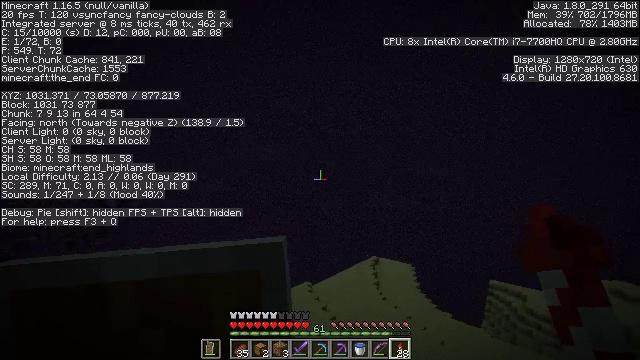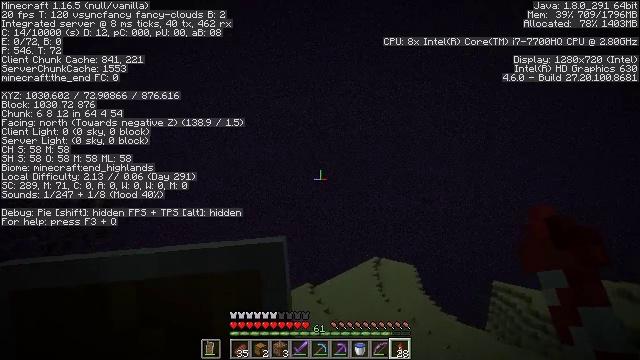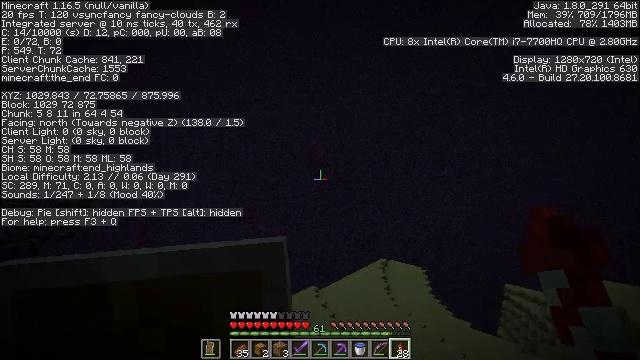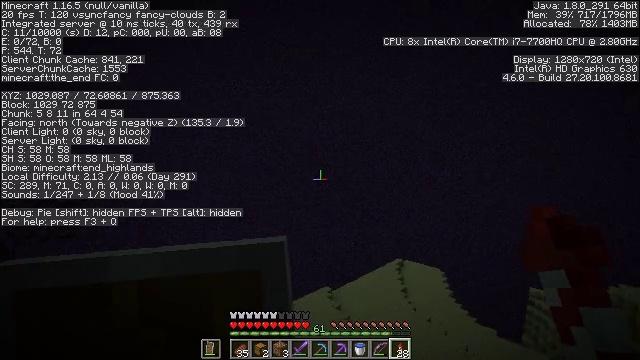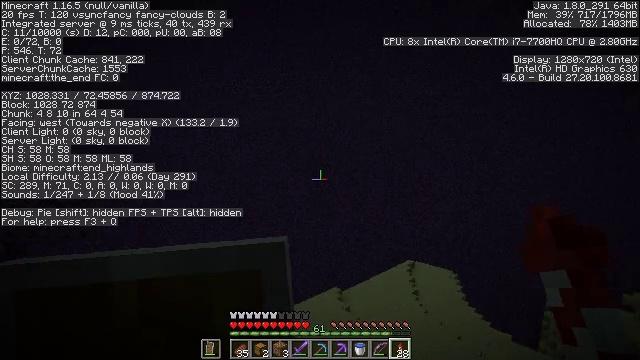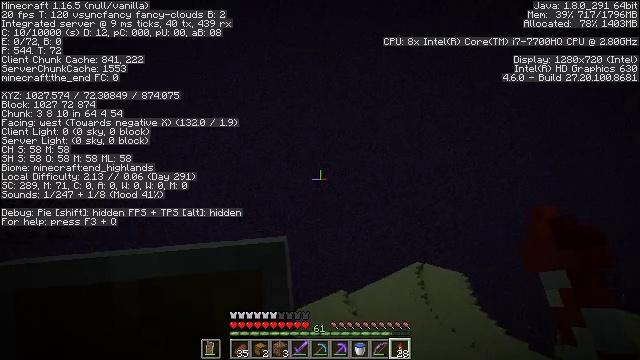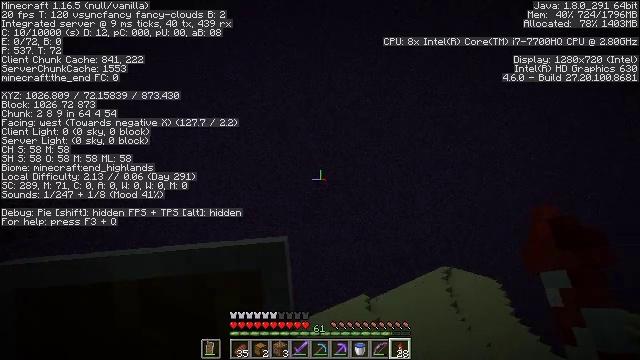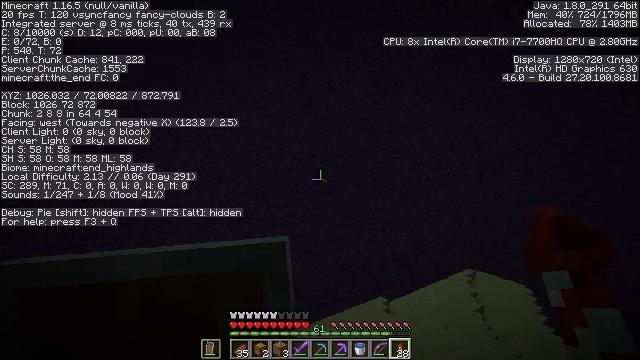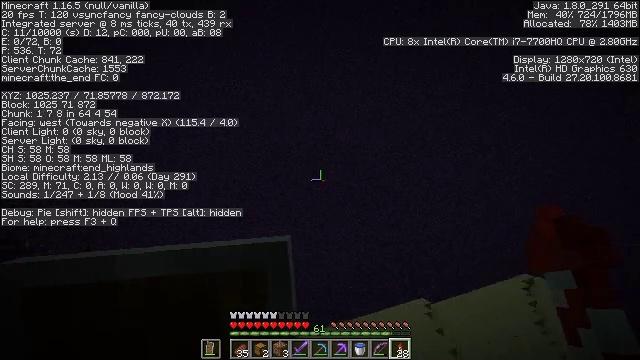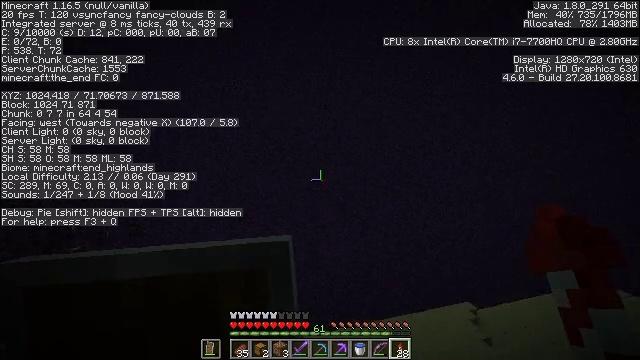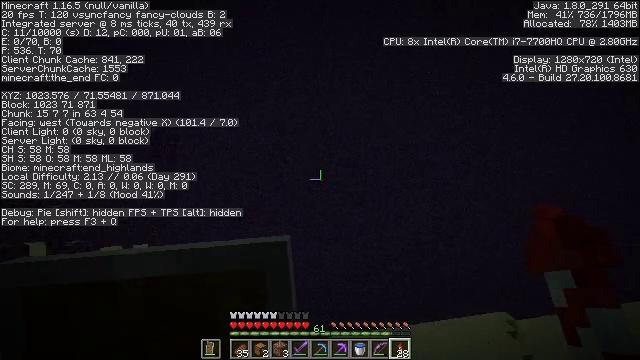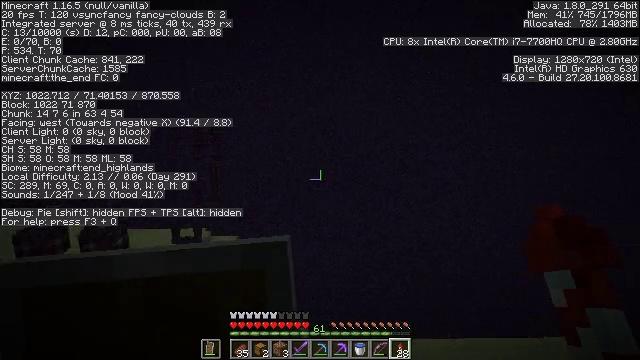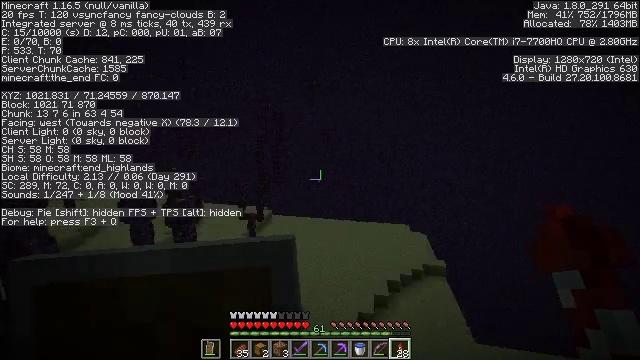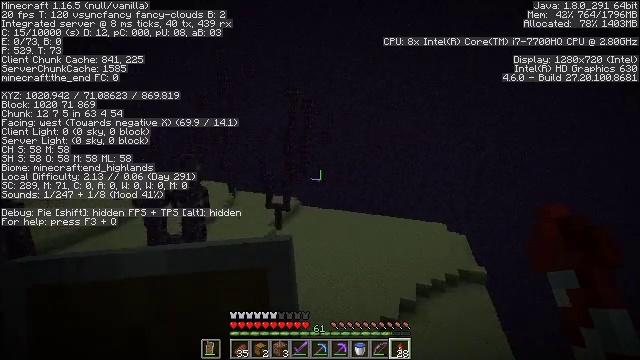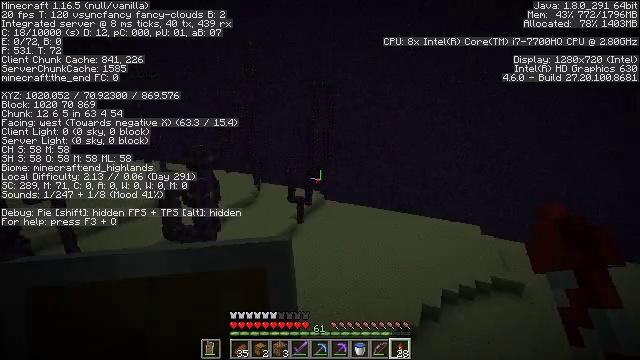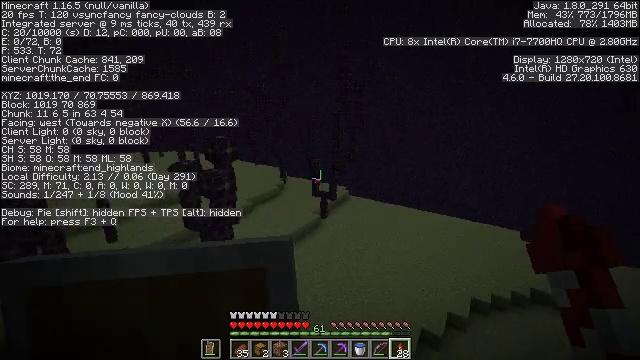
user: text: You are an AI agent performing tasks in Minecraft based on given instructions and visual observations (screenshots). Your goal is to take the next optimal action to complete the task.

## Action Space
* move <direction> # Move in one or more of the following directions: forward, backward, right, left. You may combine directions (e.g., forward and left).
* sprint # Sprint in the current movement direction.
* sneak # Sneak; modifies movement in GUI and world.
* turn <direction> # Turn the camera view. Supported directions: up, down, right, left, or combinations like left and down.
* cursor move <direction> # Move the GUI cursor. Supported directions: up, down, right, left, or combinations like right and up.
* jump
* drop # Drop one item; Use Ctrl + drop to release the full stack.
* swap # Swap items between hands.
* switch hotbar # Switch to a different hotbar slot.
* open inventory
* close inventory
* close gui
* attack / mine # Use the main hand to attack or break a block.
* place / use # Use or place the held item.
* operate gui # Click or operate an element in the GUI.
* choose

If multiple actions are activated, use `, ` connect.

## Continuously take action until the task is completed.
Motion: motion action
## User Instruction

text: Collect end stone for your base.
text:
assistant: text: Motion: no_op
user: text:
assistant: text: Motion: no_op
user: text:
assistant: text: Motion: turn left
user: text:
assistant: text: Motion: turn left
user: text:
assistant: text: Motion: turn left
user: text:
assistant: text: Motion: turn left
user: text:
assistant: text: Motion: turn left
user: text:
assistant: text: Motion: turn left and down
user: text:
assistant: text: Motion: turn left and down
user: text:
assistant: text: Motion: turn left and down
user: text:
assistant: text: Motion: turn left and down
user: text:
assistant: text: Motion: turn left and down
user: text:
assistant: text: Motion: turn left and down
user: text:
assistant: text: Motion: turn left and down
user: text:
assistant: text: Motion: turn left and down
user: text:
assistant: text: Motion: turn left and down
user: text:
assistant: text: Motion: turn left and down
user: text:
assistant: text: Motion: turn left
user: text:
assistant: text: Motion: turn left
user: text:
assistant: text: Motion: turn left
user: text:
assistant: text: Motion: no_op
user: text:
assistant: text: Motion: no_op
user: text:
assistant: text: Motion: turn right
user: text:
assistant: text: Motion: turn right and up
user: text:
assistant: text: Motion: turn right and up
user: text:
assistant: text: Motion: turn right
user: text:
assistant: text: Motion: turn right
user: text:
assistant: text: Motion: turn right
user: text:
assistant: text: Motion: turn right
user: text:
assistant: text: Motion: turn right